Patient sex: M
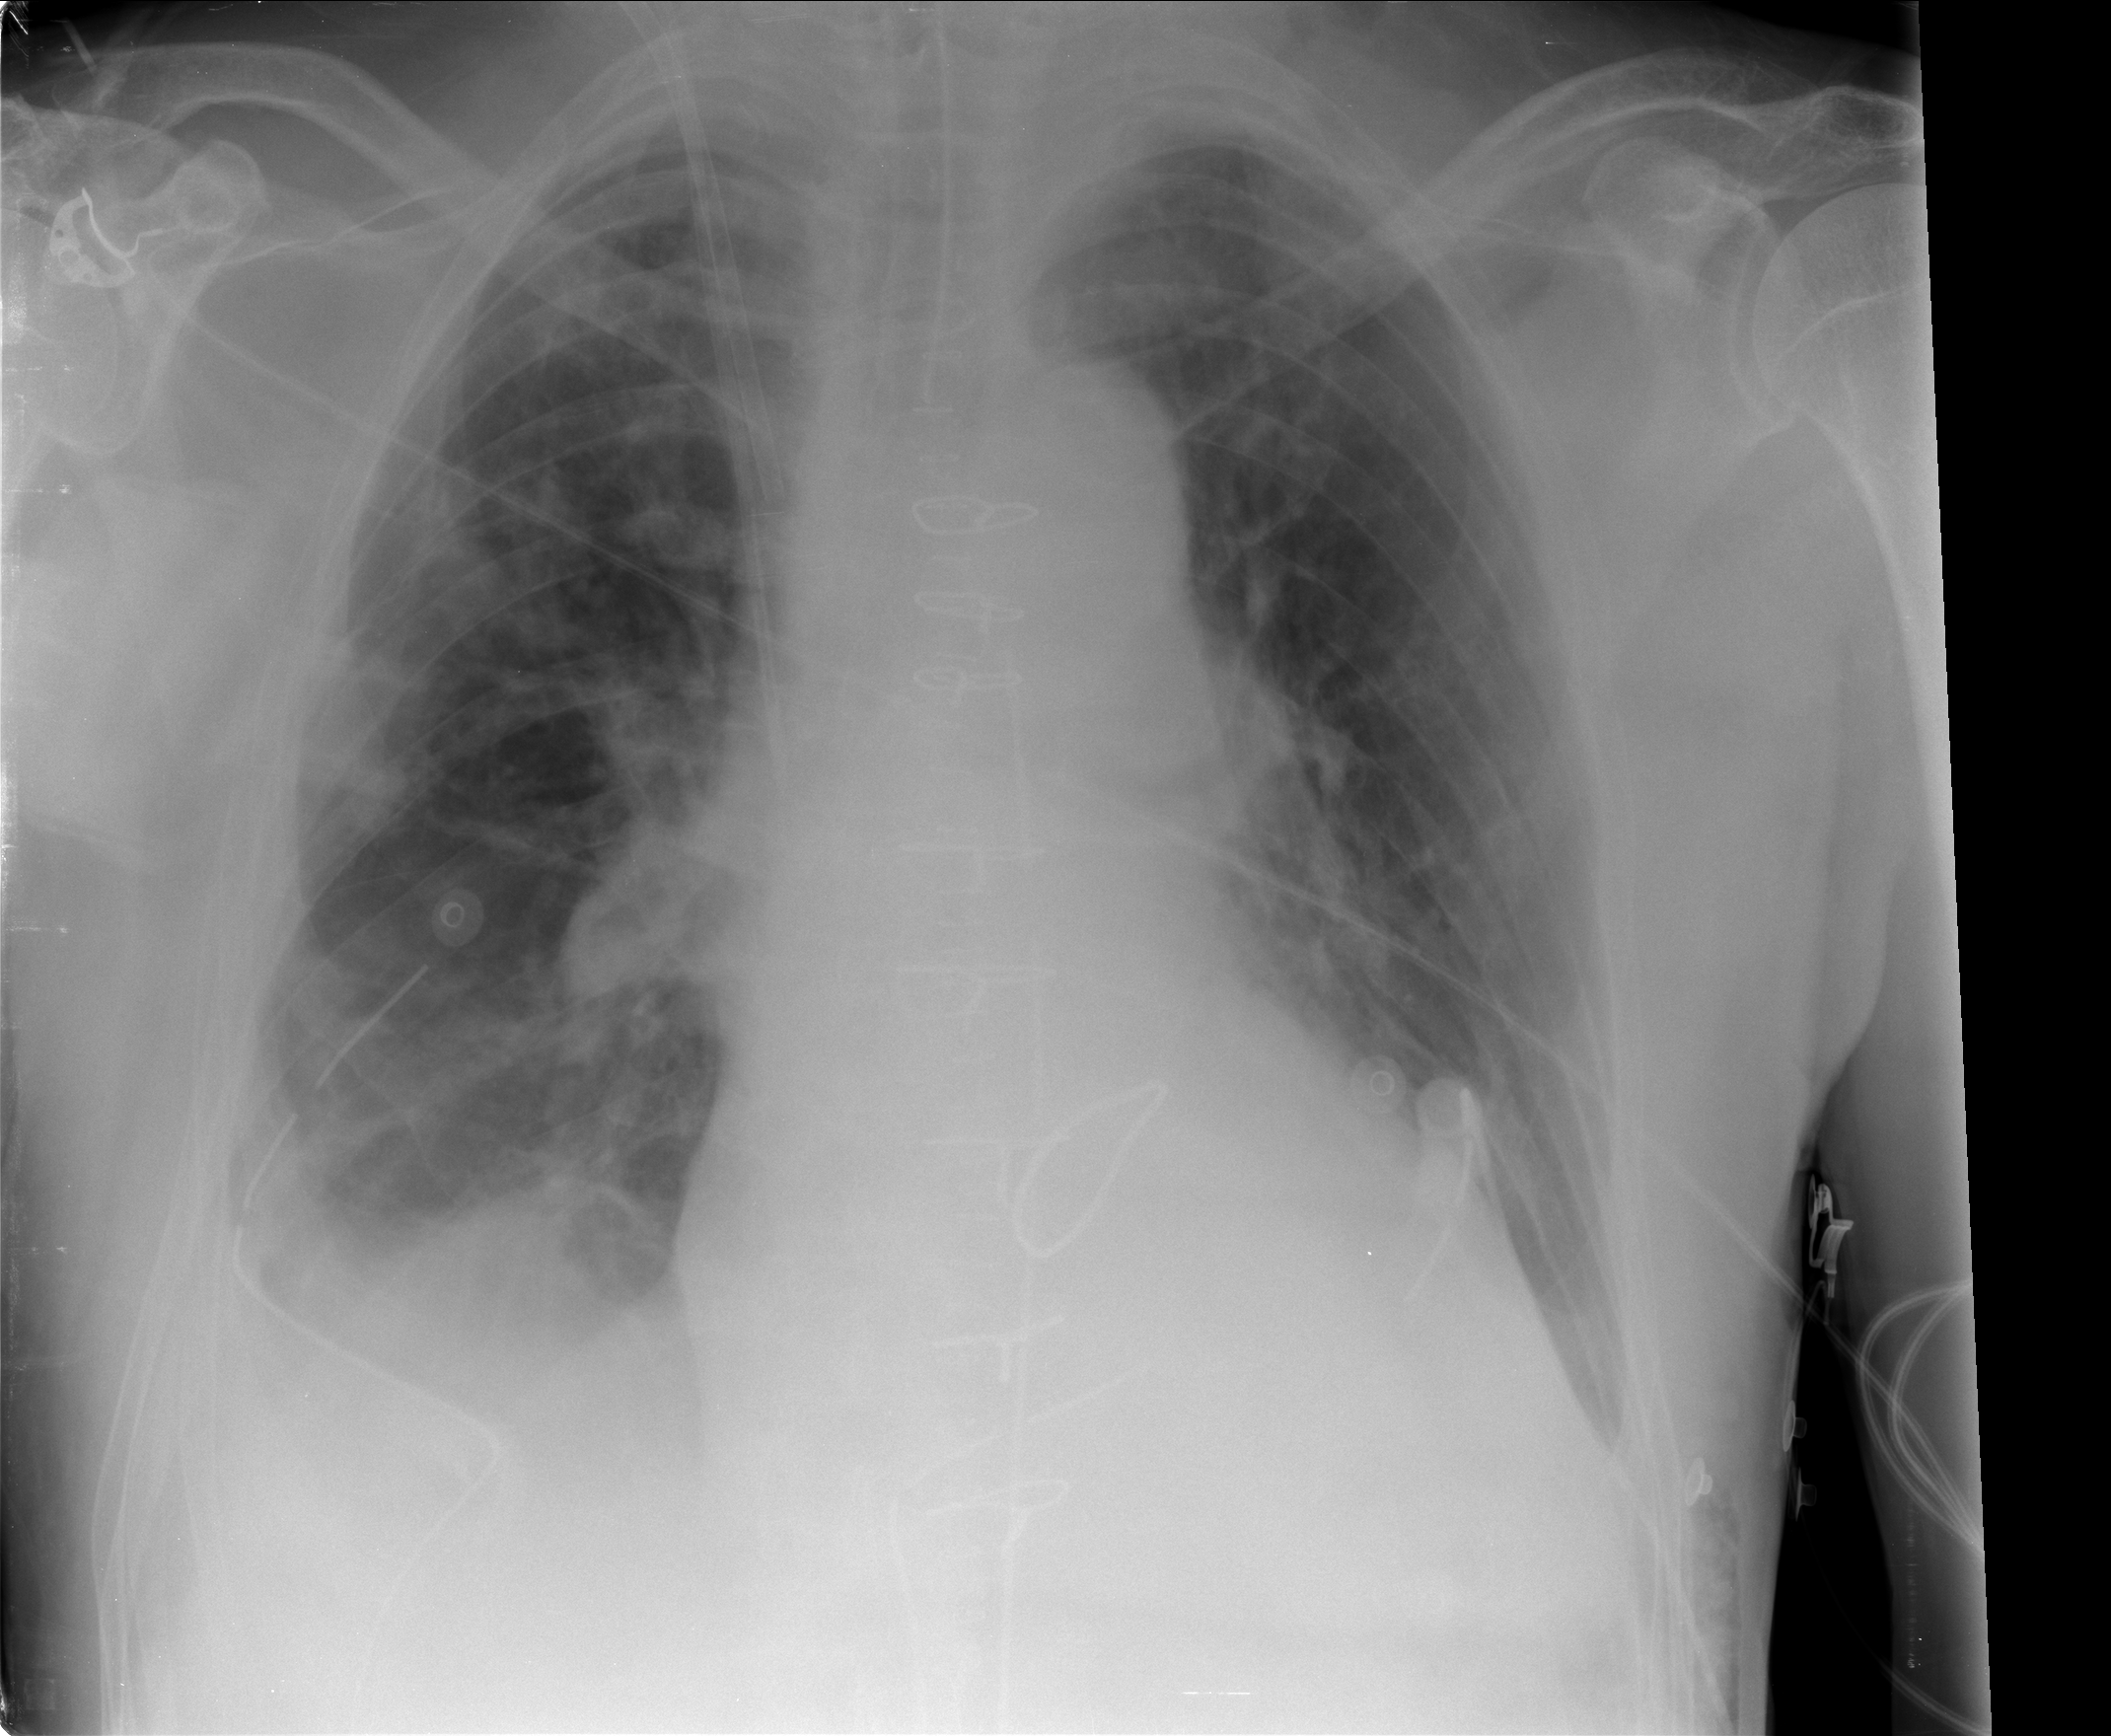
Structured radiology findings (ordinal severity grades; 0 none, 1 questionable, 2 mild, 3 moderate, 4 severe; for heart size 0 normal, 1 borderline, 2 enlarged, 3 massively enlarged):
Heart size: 0
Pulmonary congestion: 2
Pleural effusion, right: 2
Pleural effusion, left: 2
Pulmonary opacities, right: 0
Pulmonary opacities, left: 0
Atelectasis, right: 2
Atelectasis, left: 2